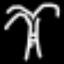
Label: palm tree